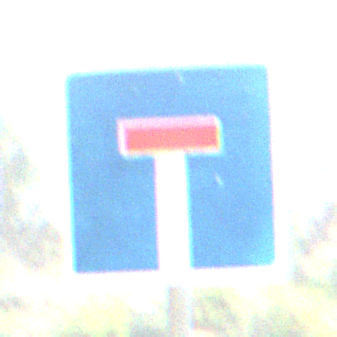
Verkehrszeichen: Sackgasse
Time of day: Midday
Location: Outdoor (Nature)
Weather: PartlyCloudy
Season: NotSpecified
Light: Natural